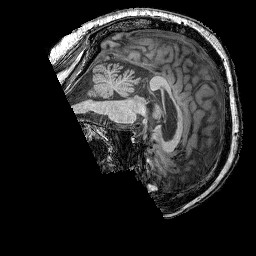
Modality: T1w
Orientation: sagittal
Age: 66
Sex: male
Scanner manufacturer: siemens
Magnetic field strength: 3 T
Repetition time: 2.25 s
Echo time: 0.00411 s